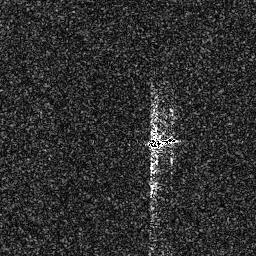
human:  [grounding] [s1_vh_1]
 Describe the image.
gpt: In the satellite image, there is  <ref>1 medium ship </ref> <box>[[55, 50, 69, 57, 0]]</box> located at center.